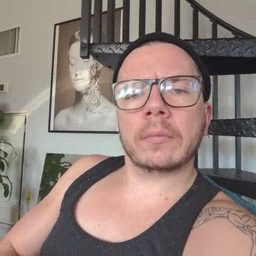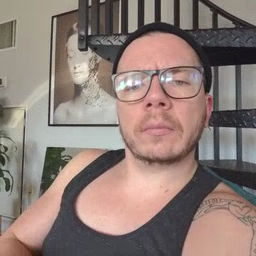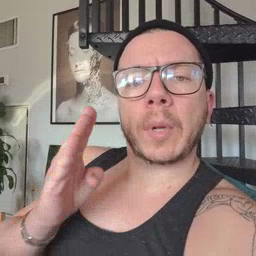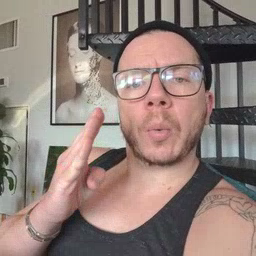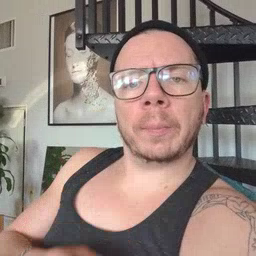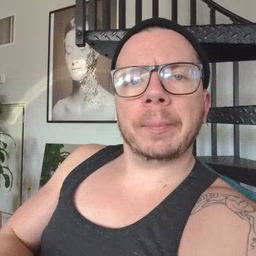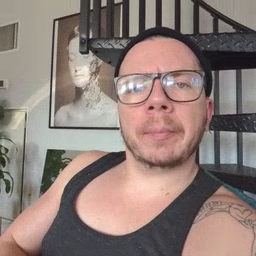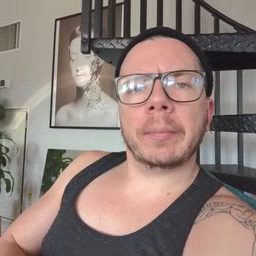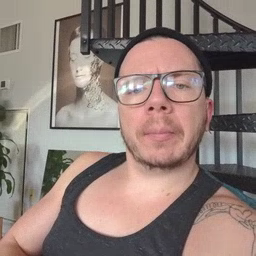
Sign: blue